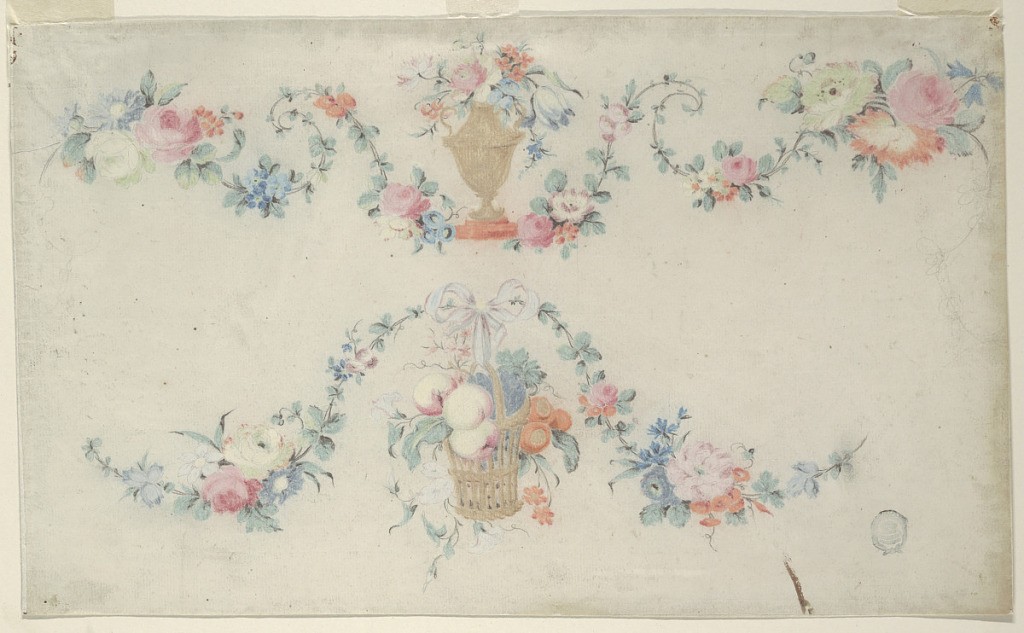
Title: Drawing
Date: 1780-1790
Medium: Like 1920-36-61.
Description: Horizontal rectangle. Top: irregular flower rinceaux with a flower vase in the waves. Bottom: a variation of the bottom design of 1920-36-61, showing a fruit basket.